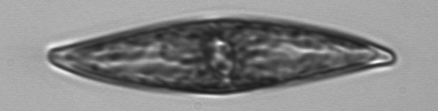
Label: Pleurosigma